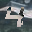
Label: 4